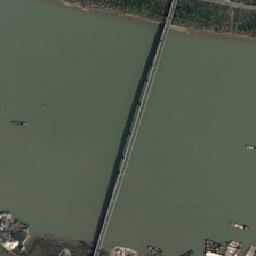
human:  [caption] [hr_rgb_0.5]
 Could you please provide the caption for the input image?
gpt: the very long bridge spans the wide river with several boats on it .

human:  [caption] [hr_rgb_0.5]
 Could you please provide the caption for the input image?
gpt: the bridge props on the farmland near a habor .

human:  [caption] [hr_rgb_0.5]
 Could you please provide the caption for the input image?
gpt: Three rows of cargo ships were moored on a wharf on the bank of the river. There was a bridge on the river.

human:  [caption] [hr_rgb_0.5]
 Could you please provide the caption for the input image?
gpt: The dock is anchored by three rows of cargo ships. They are located on the bank of the river. There is a bridge on the river.

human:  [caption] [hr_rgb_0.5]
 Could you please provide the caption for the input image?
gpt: several boats are in a river with a bridge over it .